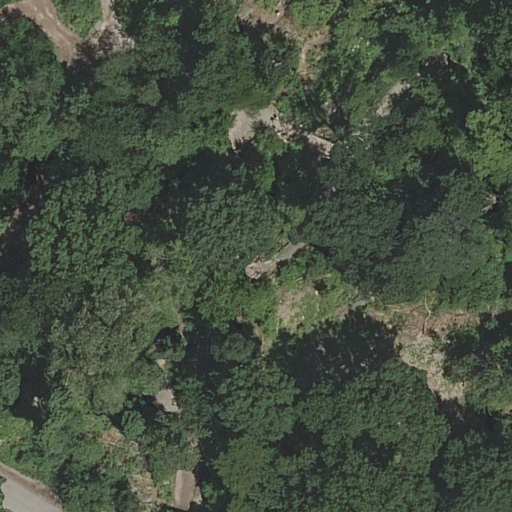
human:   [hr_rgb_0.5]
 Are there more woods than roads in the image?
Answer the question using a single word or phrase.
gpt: no

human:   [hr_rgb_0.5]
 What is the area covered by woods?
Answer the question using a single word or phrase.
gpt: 9790m2

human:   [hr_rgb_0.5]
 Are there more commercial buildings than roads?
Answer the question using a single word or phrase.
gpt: no

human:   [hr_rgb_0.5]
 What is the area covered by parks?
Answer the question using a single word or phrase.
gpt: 10633m2

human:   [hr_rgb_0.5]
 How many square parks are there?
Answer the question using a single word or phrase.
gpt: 0

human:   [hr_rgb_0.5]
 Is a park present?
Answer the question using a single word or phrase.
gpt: yes

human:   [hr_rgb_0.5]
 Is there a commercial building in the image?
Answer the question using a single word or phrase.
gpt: no

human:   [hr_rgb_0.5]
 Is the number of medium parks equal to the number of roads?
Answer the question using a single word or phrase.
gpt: no

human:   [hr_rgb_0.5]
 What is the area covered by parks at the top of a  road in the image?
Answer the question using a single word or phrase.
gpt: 10633m2

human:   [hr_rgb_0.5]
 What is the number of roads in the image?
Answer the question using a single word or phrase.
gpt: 13

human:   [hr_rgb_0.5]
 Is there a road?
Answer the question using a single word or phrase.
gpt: yes

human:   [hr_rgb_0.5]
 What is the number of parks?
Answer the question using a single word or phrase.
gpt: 1

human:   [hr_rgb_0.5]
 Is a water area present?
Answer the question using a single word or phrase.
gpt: no

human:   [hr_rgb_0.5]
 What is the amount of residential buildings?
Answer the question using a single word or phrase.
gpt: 0

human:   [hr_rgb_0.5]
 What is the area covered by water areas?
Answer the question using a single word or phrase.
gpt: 0m2

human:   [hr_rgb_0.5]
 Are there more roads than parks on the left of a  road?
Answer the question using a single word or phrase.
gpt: yes

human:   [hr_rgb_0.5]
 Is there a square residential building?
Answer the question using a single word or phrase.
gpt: no

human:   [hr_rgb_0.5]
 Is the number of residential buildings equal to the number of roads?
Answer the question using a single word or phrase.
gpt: no

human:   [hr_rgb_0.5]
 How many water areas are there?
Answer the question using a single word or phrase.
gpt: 0

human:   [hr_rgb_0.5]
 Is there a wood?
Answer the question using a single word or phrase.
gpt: yes

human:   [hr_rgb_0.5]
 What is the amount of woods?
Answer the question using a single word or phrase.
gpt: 1

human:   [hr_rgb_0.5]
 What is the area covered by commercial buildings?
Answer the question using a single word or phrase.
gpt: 0m2

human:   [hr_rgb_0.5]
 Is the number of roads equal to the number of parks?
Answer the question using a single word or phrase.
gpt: no

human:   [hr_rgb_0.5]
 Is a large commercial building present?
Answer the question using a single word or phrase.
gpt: no

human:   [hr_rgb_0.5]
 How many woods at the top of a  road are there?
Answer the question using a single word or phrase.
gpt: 1

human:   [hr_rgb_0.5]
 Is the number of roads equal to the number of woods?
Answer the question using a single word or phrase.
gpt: no

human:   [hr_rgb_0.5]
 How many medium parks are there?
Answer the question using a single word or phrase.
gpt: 0

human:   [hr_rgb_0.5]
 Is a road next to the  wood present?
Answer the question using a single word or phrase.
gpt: yes

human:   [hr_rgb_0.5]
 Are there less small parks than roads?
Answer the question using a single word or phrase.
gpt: yes

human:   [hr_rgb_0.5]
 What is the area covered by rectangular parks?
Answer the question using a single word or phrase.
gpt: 10633m2

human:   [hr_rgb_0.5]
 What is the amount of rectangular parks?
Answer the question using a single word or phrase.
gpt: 1

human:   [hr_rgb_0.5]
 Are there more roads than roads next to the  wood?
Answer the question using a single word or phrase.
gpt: no

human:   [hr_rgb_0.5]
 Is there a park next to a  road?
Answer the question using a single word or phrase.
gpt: yes

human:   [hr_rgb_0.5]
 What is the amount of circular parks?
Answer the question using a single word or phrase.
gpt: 0

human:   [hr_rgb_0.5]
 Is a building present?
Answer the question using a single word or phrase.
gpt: no

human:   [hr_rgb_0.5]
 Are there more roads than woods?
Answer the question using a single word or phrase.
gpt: yes

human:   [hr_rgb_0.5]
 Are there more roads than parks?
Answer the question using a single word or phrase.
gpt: yes

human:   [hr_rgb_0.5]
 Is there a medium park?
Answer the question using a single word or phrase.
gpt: no

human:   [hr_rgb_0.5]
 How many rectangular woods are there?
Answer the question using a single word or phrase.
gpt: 0

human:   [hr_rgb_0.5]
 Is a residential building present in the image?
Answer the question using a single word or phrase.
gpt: no

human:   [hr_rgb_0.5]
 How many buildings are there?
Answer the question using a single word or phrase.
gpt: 0

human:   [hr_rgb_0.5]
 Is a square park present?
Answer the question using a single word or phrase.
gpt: no

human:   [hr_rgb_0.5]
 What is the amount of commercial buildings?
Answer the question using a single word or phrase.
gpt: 0

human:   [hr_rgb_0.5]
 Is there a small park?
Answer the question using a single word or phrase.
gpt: no

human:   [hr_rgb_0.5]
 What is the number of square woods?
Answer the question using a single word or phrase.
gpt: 0

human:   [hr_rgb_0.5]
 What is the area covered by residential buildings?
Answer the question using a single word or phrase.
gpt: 0m2

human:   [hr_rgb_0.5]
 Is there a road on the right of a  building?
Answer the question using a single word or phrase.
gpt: no

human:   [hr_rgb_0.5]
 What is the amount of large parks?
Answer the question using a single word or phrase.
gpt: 1

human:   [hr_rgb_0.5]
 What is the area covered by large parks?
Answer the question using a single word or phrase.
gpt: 10633m2

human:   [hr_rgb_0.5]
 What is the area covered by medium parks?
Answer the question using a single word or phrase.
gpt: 0m2

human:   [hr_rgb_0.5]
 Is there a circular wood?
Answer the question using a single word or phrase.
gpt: no

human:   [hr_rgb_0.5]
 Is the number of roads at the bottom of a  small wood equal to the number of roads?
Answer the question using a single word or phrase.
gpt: no

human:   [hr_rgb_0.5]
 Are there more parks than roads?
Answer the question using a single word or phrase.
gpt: no

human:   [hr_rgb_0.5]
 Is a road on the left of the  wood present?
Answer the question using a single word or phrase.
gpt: yes

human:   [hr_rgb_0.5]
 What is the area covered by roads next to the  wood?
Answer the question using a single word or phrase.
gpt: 0m2

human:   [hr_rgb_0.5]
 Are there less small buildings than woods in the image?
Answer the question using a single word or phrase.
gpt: yes

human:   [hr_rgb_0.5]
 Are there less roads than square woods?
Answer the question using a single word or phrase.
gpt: no

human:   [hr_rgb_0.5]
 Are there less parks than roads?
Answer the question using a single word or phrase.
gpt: yes

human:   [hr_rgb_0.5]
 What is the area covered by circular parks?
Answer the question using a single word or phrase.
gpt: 0m2

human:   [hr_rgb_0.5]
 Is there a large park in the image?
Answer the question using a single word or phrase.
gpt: yes

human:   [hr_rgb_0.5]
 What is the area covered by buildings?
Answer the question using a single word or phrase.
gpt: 0m2

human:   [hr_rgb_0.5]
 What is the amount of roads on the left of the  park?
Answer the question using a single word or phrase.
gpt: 13

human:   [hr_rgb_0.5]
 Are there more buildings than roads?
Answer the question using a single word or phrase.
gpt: no

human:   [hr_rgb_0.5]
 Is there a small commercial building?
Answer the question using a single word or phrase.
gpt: no